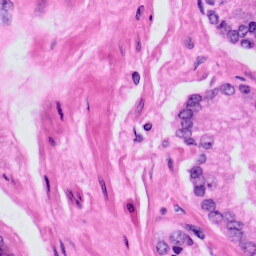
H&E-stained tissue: Prostate